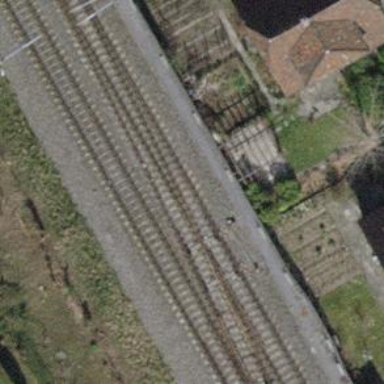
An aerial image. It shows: Single railway track with electrification through contact line.